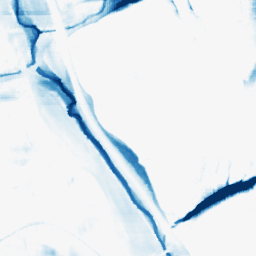
Category: morphological
Decomposition family: morphological_rect
Decomposition parameters: operation: closing
width: 50
height: 20
Upsampling method: regularized
Upsampling parameters: scale: 2
lambda_reg: 0.001
Upsampling scale: 2